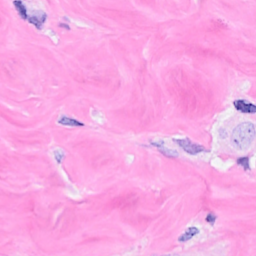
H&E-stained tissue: Breast